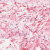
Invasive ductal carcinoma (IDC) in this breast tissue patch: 0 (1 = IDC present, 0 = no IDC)